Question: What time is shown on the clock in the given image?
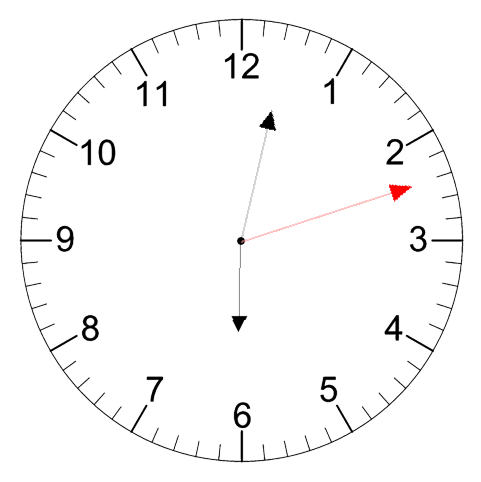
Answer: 06:02:12